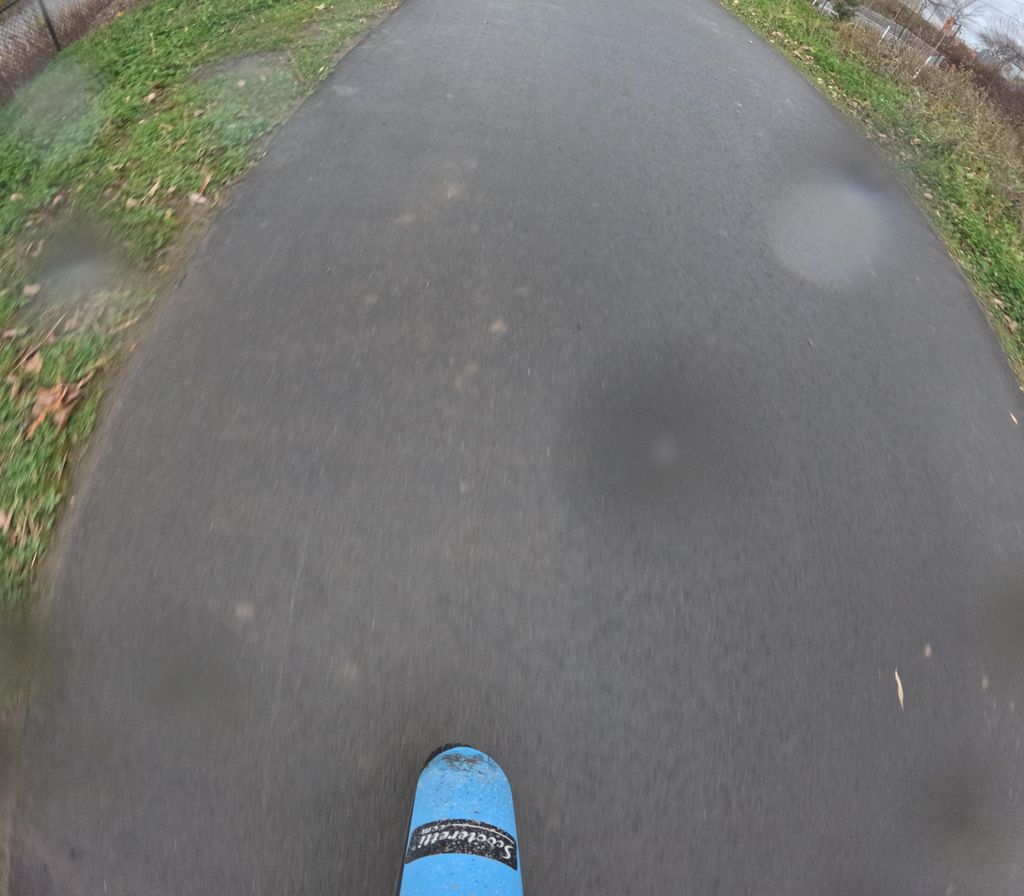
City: ottawa-gatineau